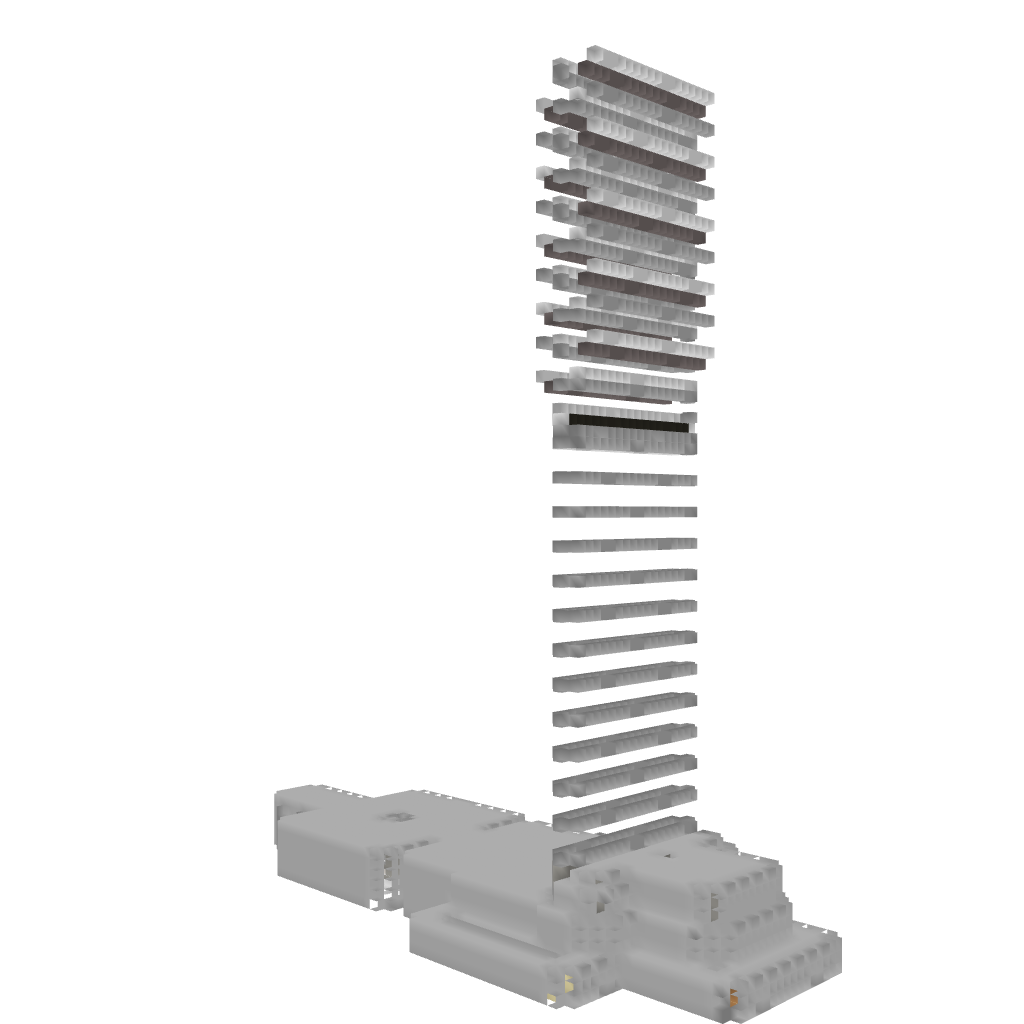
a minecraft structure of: Enderman XP Farm